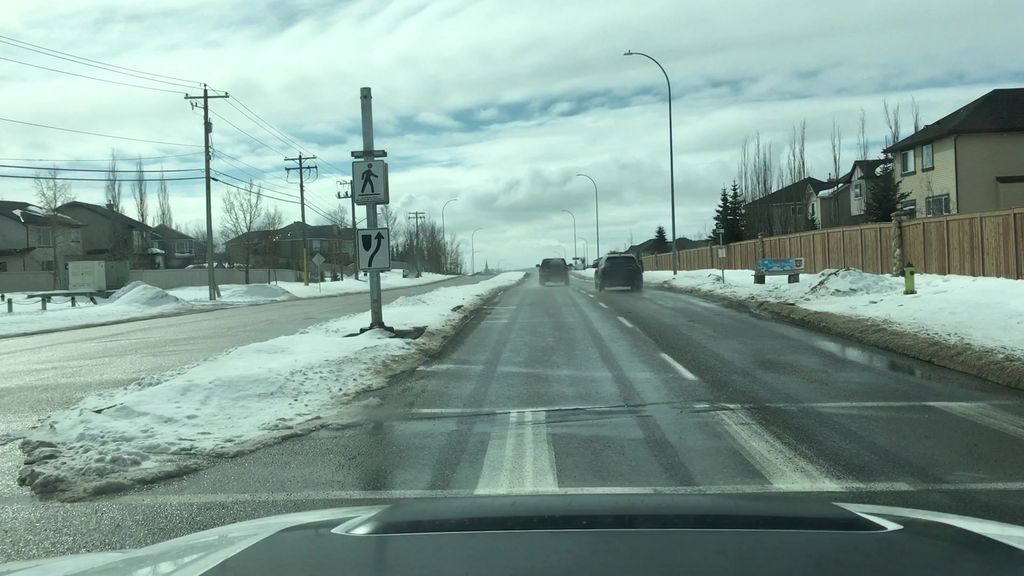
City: calgary